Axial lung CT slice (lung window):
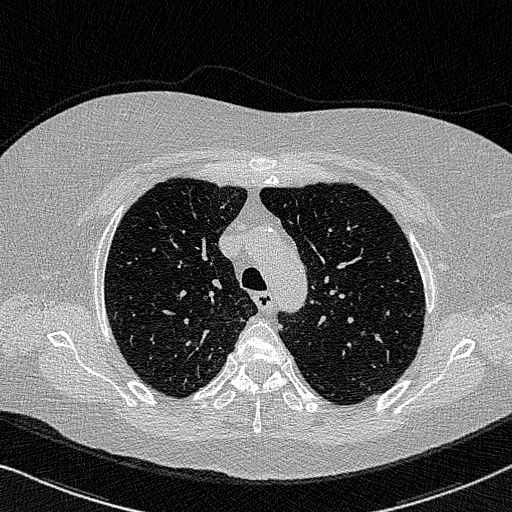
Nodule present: no